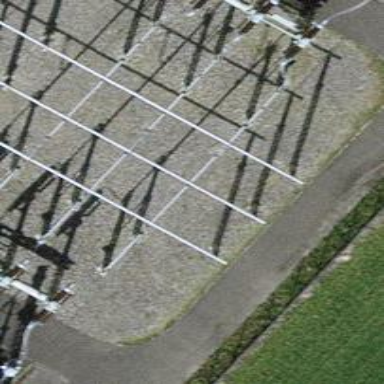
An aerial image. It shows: Power line with three cables configured as busbar.